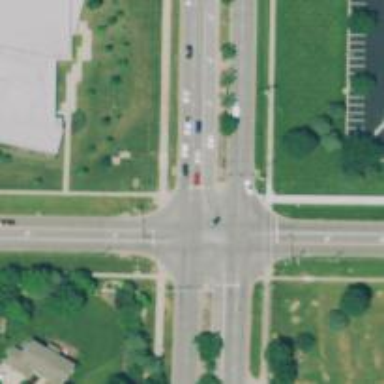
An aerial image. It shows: Solid stop line on the road.